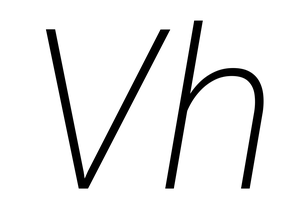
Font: Roboto-Italic_ExtraLight_Italic